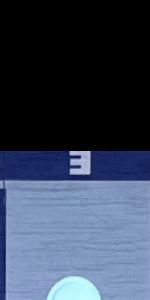
Label: Empty